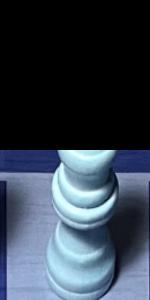
Label: Queen_White